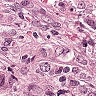
Metastatic tissue present: yes